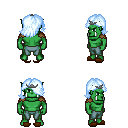
a pixel art fantasy rpg character, male body template, orc, green skin, leather shoulder armor, teal pants, white cyan swoop hairstyle, iron tiara, brown slippers, four views (front, back, left, right), 2x2 character sprite sheet, small pixel art, hard edges, no anti-aliasing